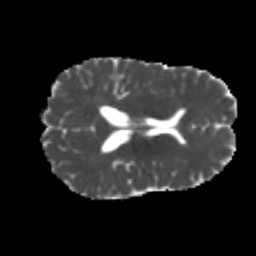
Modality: MD
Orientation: axial
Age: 22
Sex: male
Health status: healthy
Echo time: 0.074 s